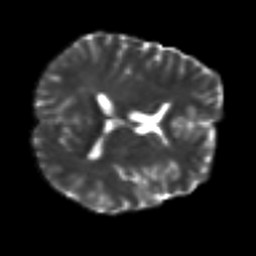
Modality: T2w
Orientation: axial
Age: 36
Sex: female
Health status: healthy
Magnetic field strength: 3 T
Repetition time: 8.4 s
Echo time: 0.0926 s